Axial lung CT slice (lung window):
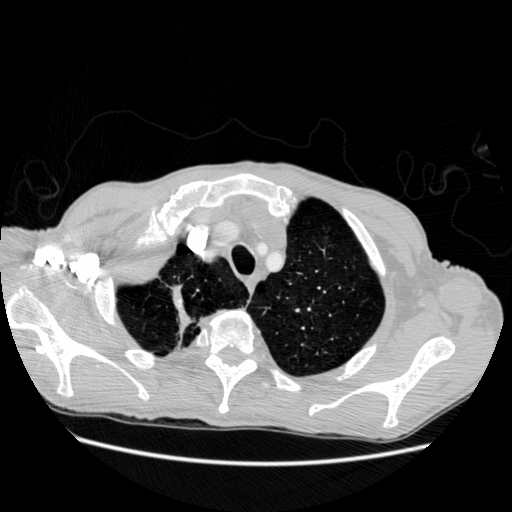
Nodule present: no